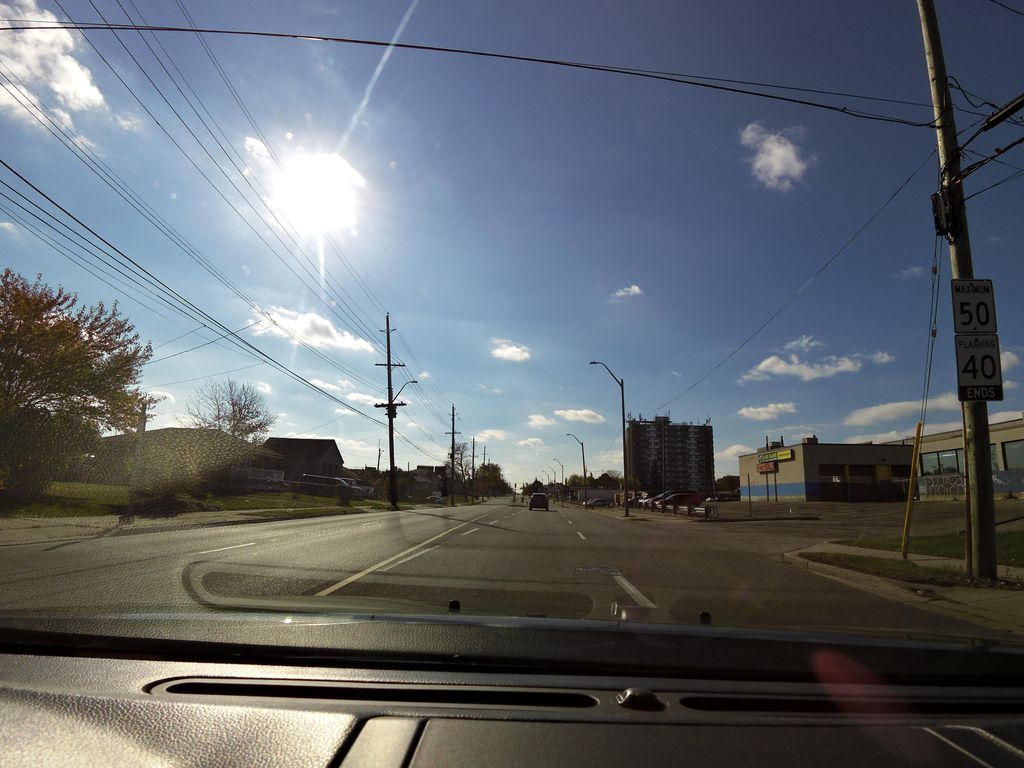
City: hamilton